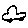
Label: car